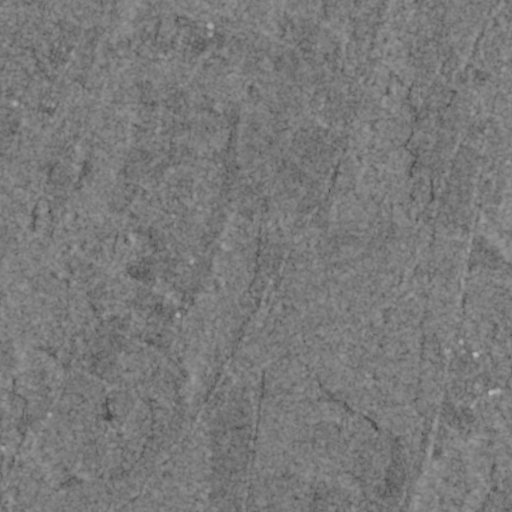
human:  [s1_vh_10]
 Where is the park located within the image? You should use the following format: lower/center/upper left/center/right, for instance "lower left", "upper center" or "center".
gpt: The park is located in the lower right of the image.
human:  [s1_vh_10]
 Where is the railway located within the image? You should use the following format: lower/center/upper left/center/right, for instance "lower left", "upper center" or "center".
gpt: The railway is located in the right of the image.
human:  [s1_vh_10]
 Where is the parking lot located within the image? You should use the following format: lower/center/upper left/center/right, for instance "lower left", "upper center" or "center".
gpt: There is no parking lot in the image.

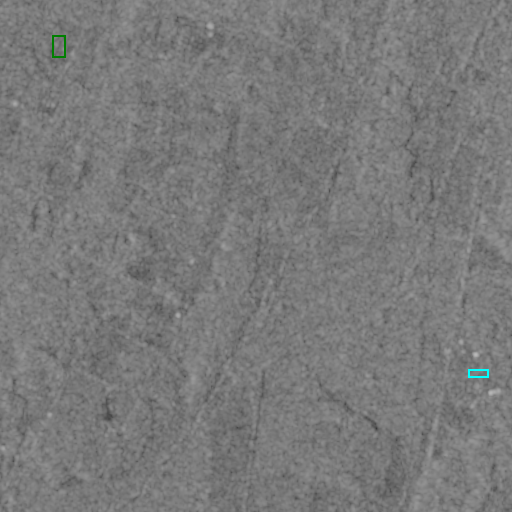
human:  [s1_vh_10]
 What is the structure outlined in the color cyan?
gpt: The structure outlined in cyan is a park.
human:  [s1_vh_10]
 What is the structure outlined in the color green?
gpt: The structure outlined in green is a building.
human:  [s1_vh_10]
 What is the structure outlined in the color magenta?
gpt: There is no magenta outline.